Field crop: maize
Growth stage: 2
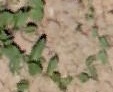
Species: convolvulus